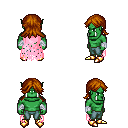
a pixel art fantasy rpg character, male body template, orc, green skin, pink tattered cape, teal pants, brunette loose hair, white cloth bandages, gold boots, four views (front, back, left, right), 2x2 character sprite sheet, small pixel art, hard edges, no anti-aliasing